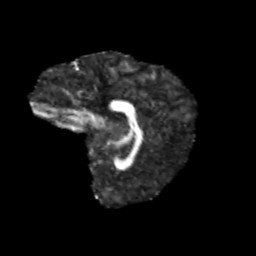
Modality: FA
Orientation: sagittal
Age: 10
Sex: female
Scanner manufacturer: siemens
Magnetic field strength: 3 T
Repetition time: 3.8 s
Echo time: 0.07 s